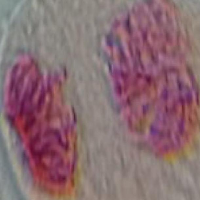
Label: telophase